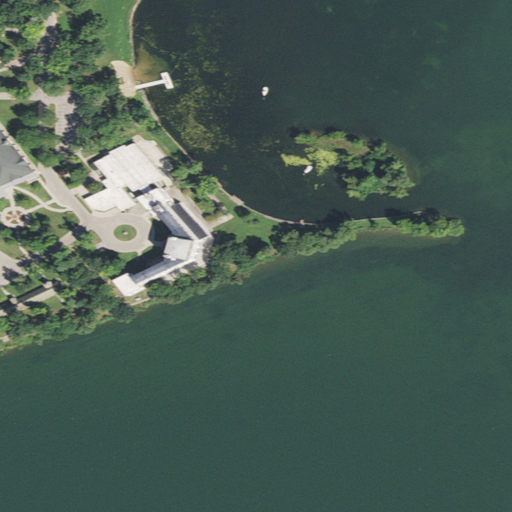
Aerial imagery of cape in Wisconsin named Lone Tree Point containing open water, pasture, medium intensity development, herbaceous wetlands, grassland, low intensity development, open development, deciduous forest, and woody wetlands